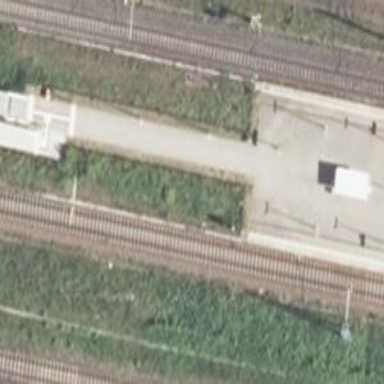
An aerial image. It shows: Platform edge at railway station.